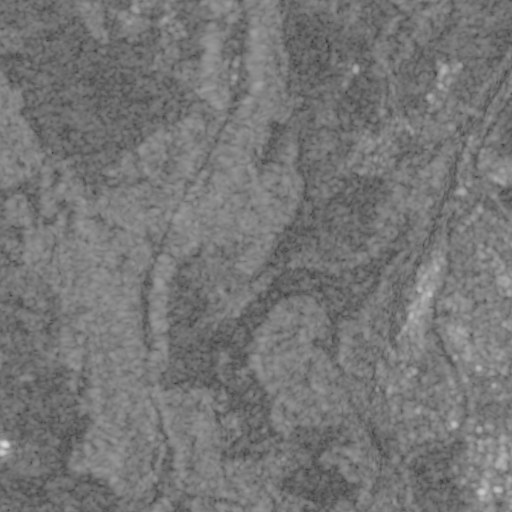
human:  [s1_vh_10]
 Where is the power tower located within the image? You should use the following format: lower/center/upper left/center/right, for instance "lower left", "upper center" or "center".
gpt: The power tower is located in the lower right of the image.
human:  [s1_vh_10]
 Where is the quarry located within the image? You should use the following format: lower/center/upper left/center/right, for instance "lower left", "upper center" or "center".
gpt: The quarry is located in the center left of the image.
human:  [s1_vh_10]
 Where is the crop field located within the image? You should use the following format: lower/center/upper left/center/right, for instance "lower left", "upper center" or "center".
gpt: There is no crop field in the image.

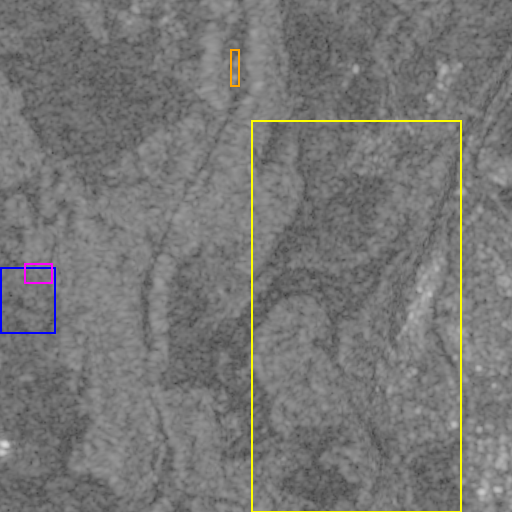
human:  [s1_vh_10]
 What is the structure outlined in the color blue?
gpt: The structure outlined in blue is a crop field.
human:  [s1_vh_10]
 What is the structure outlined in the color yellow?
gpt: The structure outlined in yellow is a park.
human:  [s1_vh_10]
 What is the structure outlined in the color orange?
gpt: The structure outlined in orange is a parking lot.
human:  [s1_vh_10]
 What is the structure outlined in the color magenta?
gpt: The structure outlined in magenta is a quarry.
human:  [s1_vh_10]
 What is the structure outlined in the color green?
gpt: There is no green outline.